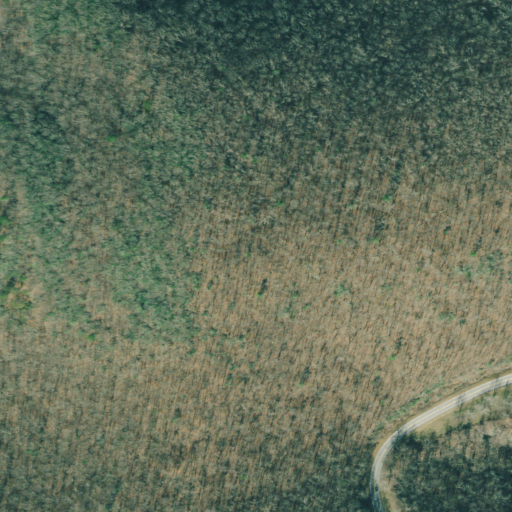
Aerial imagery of mountain in Georgia named Wolfpen Stamp containing deciduous forest, mixed forest, and open development